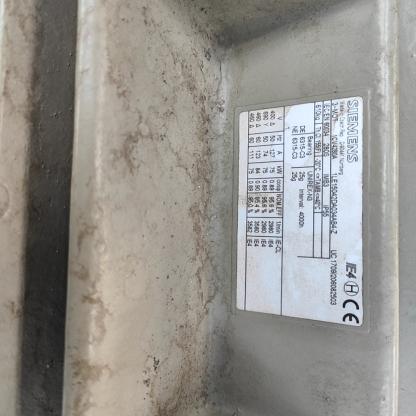
Klasa: tabliczka-znamionowa